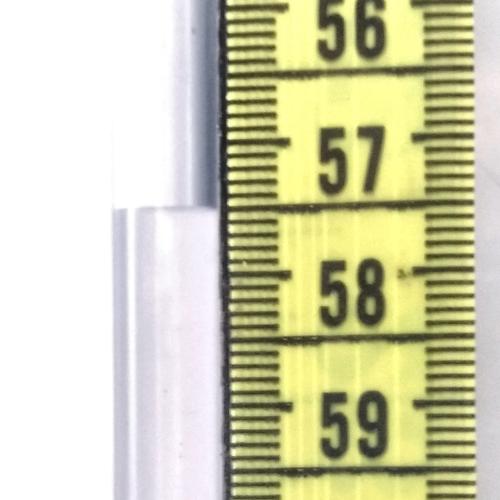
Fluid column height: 57.5 cm